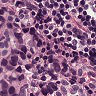
Metastatic tissue present: yes